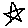
Label: star